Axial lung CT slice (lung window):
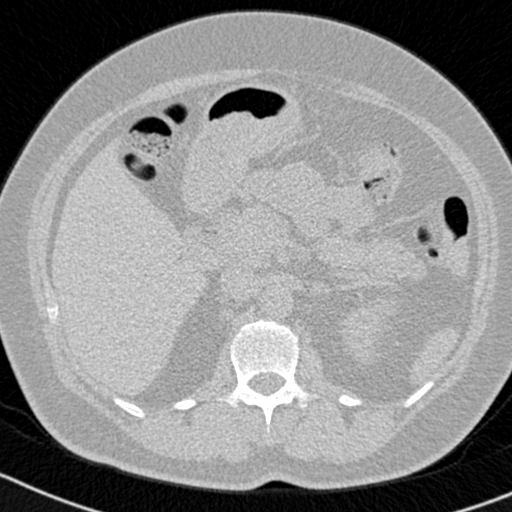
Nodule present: no